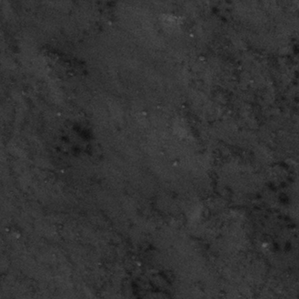
Label: frost